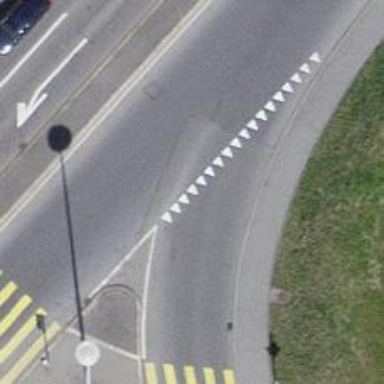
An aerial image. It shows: Road with "give way" sign.